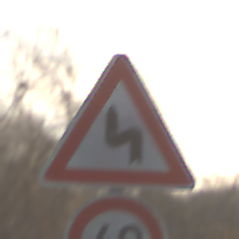
Verkehrszeichen: DoppelkurveZunaechstLinks
Zusatzzeichen unten: Geschwindigkeit60
Umgebung: Outdoor, Nature
Tageszeit: SunriseSunset
Wetter: PartlyCloudy
Licht: Natural
Jahreszeit: NotSpecified
Kontrast: MediumContrast